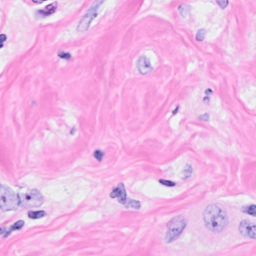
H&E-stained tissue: Breast